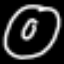
Label: donut